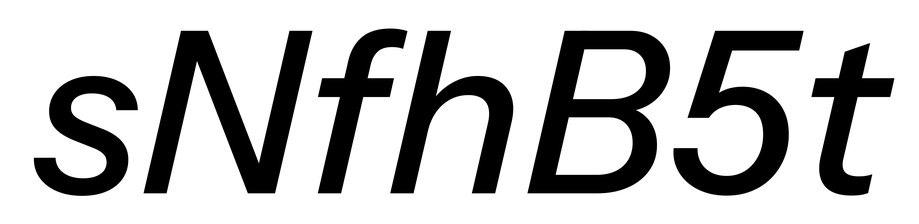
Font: InstrumentSans-Italic_Medium_Italic